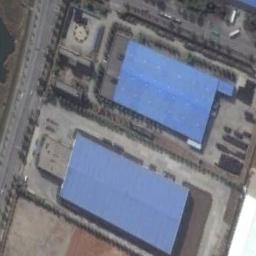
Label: industrial_area